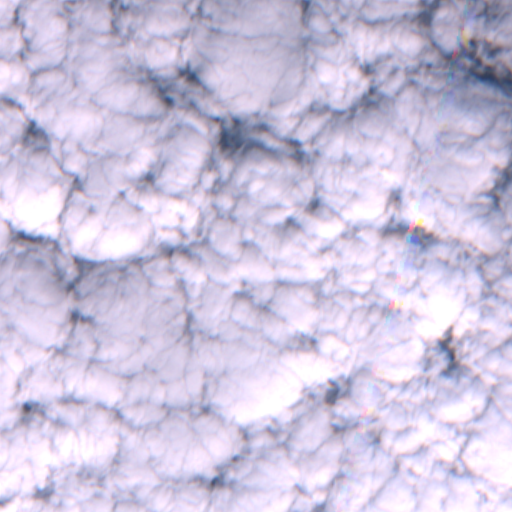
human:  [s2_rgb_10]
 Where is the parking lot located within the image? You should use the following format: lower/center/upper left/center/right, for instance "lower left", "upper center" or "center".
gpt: The parking lot is located in the center left of the image.
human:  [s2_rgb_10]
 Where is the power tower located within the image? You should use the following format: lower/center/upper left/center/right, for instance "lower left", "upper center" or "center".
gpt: The power tower is located in the lower right of the image.
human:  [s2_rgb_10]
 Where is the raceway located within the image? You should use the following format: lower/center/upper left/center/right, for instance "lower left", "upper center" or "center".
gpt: The raceway is located in the lower left of the image.
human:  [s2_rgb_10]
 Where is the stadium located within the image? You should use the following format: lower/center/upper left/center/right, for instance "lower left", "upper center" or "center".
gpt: The stadium is located in the center left of the image.
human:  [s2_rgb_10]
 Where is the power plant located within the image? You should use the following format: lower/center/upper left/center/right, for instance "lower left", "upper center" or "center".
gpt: There is no power plant in the image.